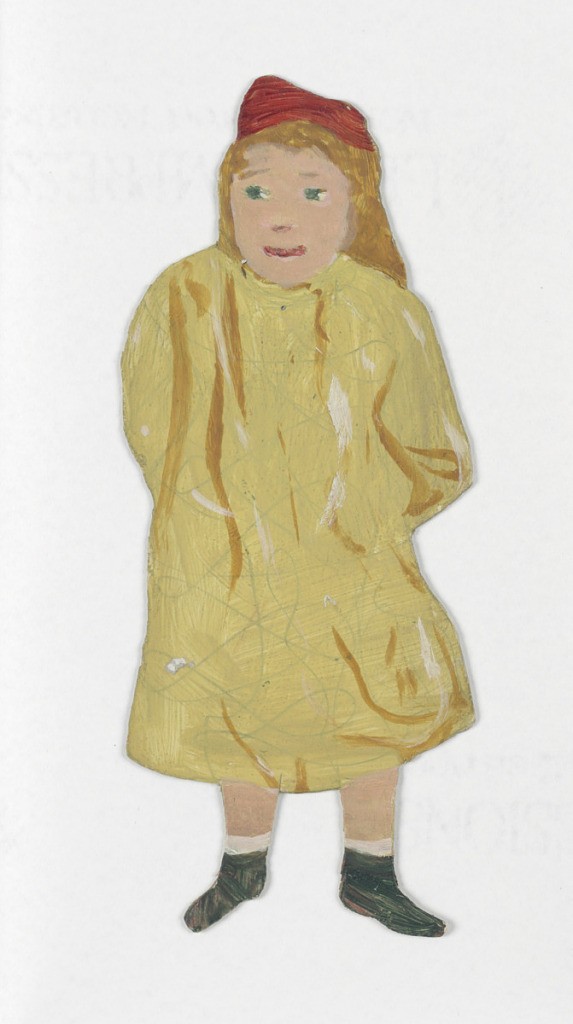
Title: Figure Toy
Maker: Harriet Blackstone, American, 1864–1939
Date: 1922
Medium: Brush and oil, graphite on board
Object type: Paper doll
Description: Paperdoll of a young female figure in yellow dress.